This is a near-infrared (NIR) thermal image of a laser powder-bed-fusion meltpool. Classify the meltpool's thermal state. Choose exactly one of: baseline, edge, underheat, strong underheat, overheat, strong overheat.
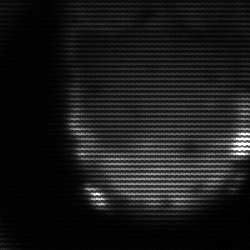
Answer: edge